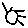
Label: sun